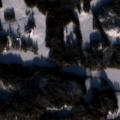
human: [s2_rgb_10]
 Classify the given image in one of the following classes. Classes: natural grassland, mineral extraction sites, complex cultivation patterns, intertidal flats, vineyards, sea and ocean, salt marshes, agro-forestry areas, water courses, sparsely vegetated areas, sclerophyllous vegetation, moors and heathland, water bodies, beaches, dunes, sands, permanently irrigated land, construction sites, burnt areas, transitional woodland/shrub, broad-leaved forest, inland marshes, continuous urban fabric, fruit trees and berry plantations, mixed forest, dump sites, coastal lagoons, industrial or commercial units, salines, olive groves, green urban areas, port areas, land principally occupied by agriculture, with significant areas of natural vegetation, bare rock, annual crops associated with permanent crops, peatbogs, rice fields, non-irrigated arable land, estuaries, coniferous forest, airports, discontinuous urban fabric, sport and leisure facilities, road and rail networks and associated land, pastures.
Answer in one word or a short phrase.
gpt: land principally occupied by agriculture, with significant areas of natural vegetation, coniferous forest, mixed forest, water bodies